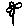
Label: flower